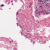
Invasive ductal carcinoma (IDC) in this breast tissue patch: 0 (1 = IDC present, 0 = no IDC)